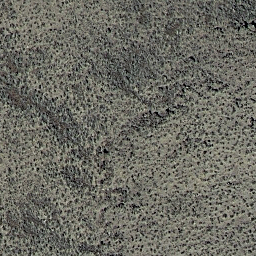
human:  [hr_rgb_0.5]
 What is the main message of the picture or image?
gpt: chaparral